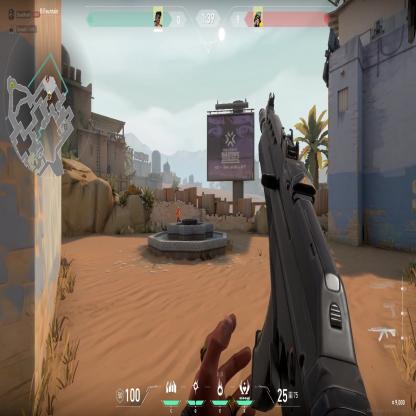
Label: enemy